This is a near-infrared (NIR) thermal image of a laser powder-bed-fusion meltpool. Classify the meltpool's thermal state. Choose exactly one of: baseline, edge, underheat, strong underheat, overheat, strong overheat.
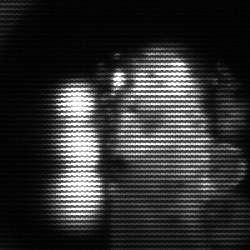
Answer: strong underheat